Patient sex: M
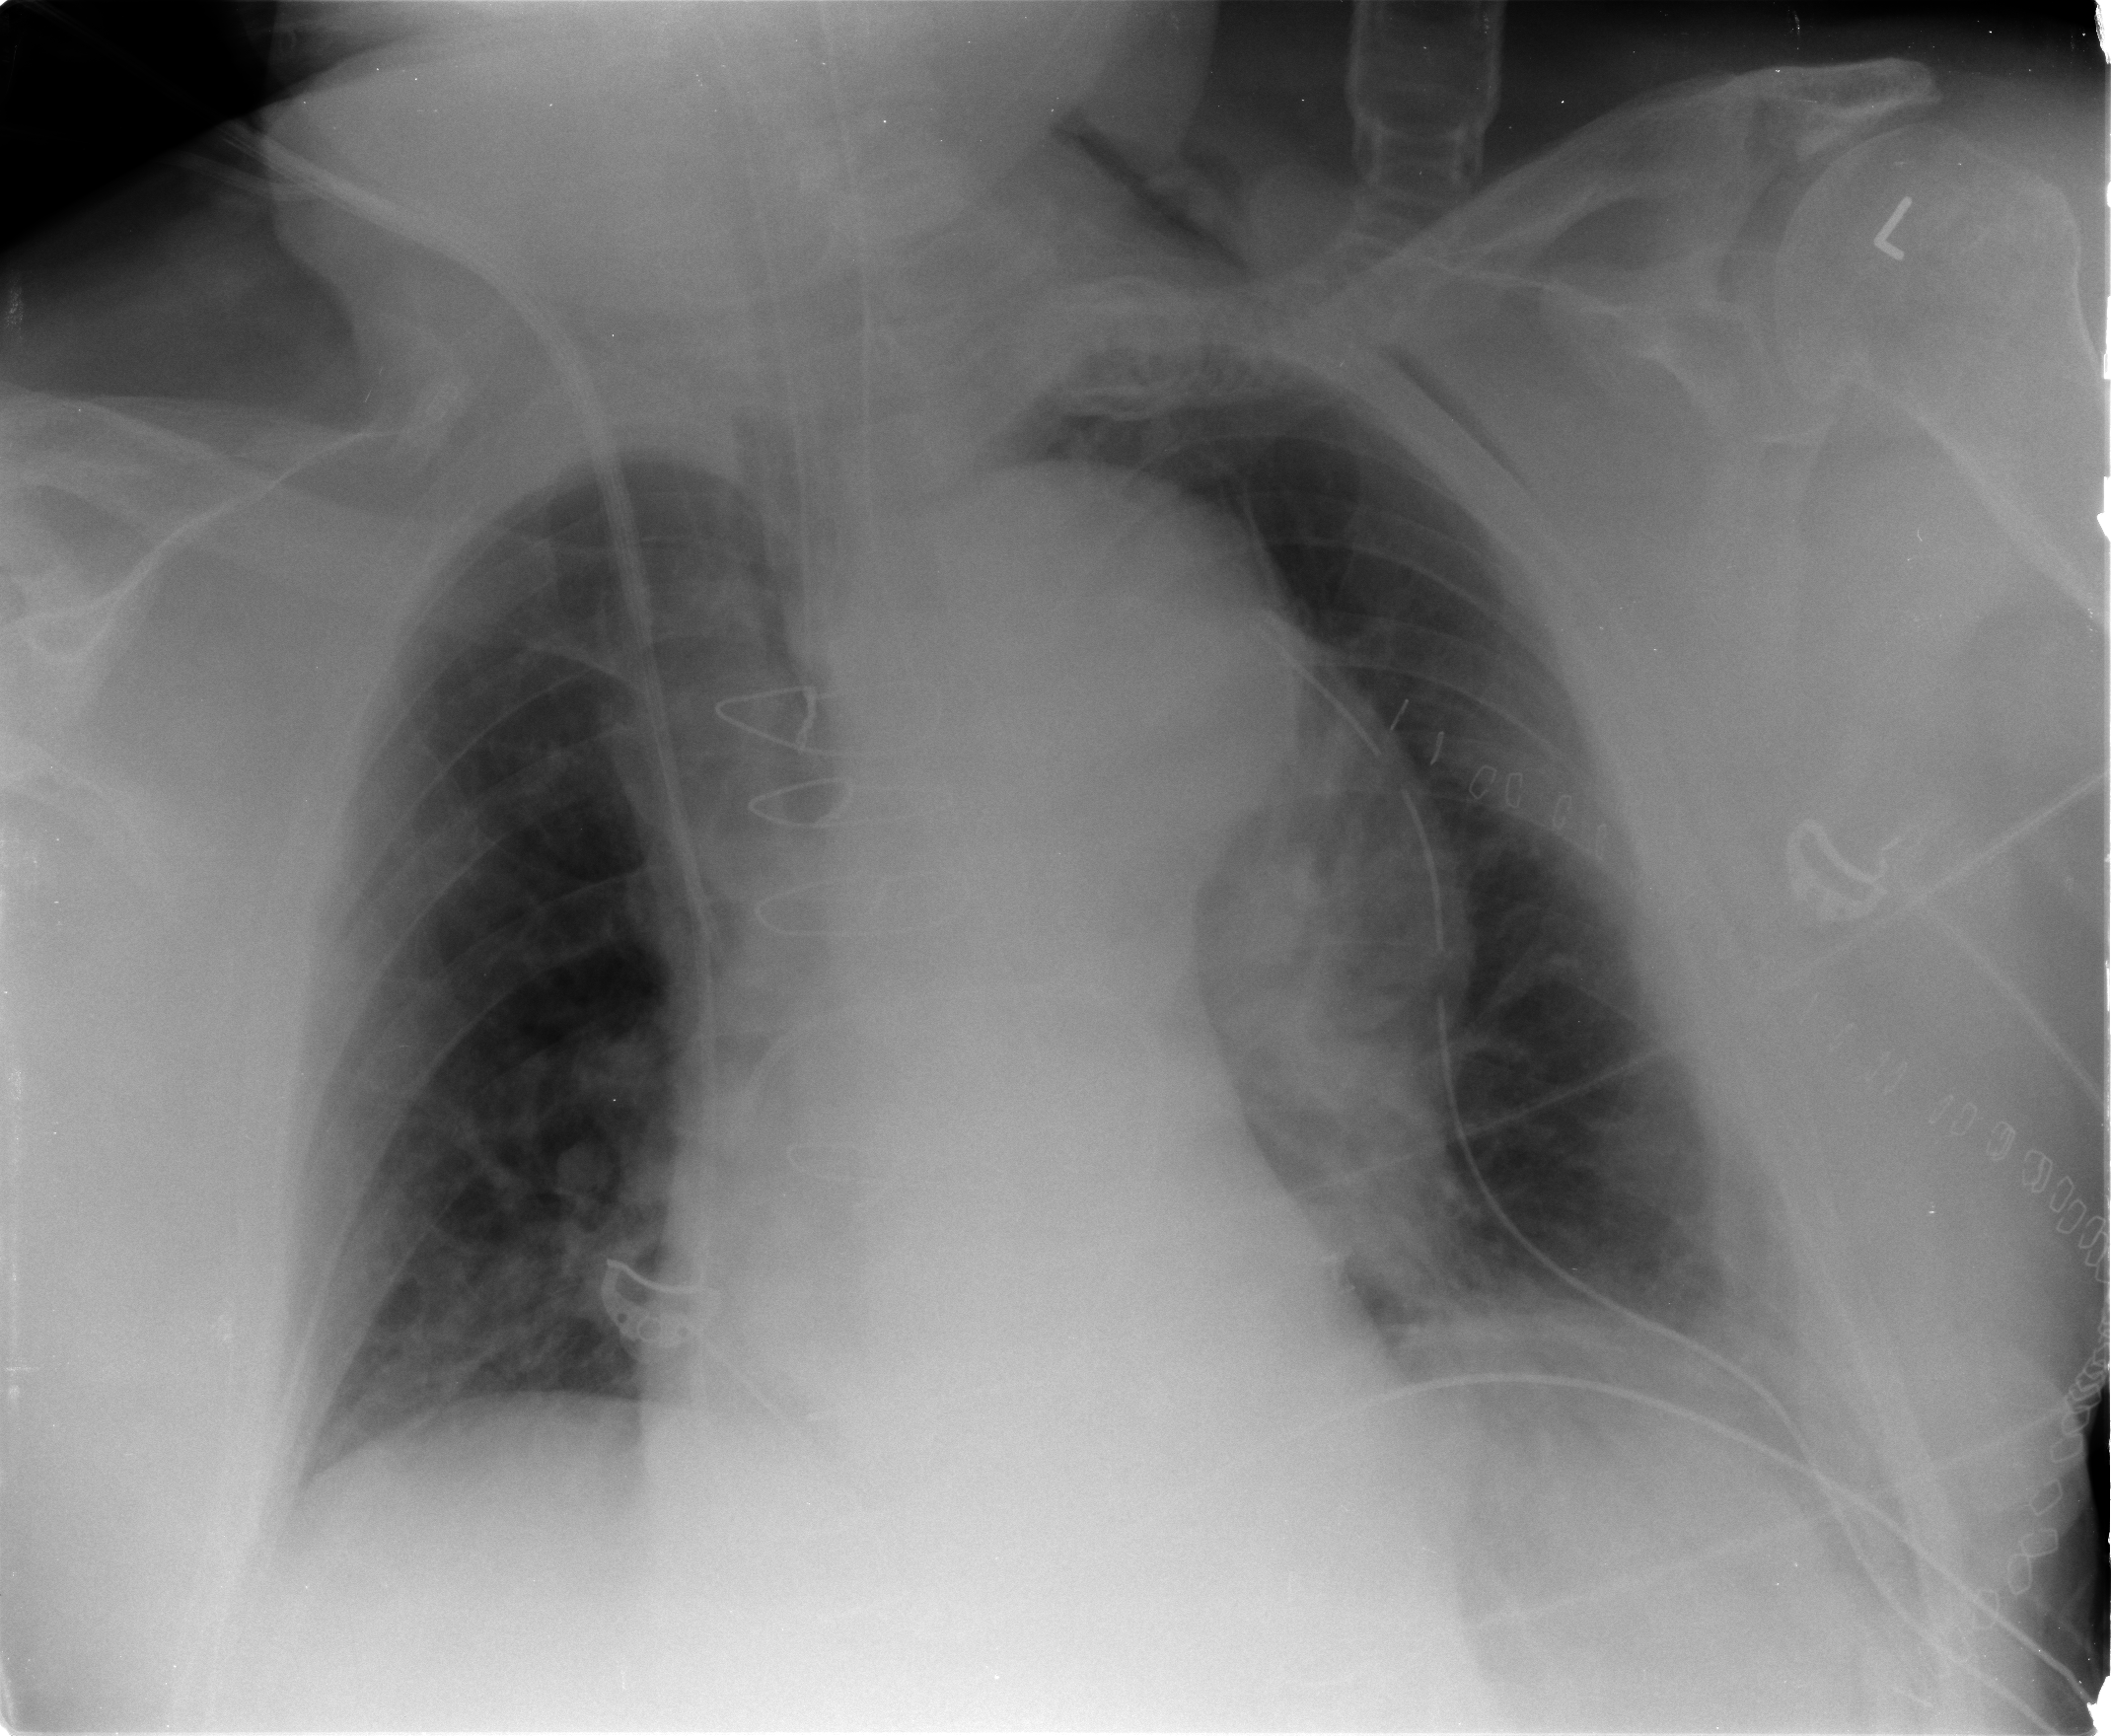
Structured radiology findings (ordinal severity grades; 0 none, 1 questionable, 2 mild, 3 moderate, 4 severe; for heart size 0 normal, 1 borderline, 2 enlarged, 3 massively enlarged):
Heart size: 1
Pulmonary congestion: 0
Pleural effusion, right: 0
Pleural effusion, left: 2
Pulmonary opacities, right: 0
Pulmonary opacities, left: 0
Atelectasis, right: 0
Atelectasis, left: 2